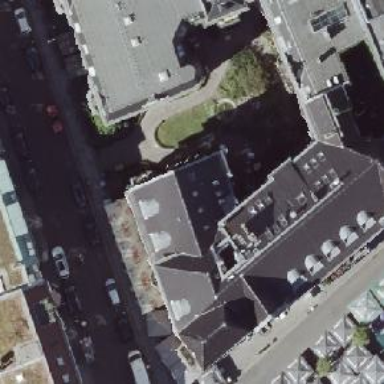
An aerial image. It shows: Part of building is shown in the image.